Field crop: maize
Growth stage: 2
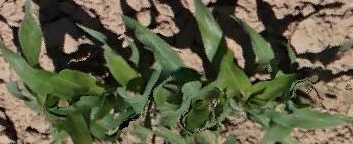
Species: maize